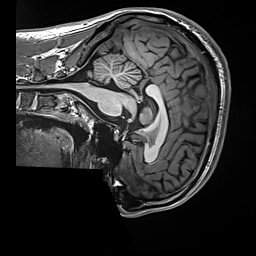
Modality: T1w
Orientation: sagittal
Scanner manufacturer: siemens
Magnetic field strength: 3 T
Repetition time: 2.5 s
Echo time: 0.00299 s